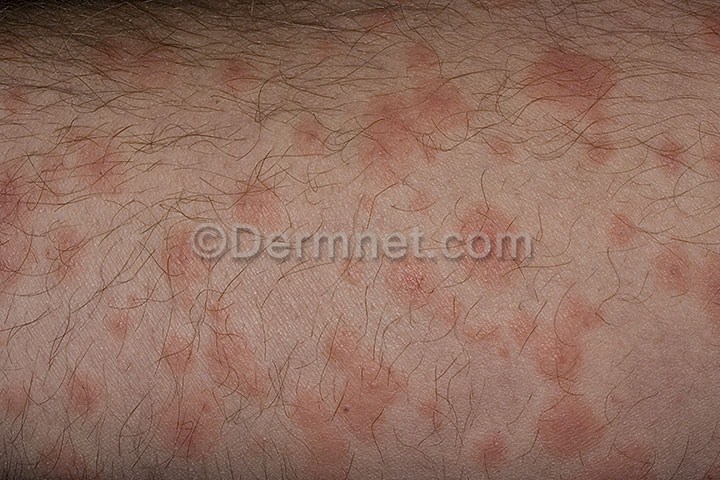
Disease: Vasculitis Photos